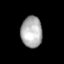
Tissue: lung
Cell type: Endothelial cells
Senescence score: 0.5756
Nuclear area (px): 643
Mean DAPI intensity: 175.703